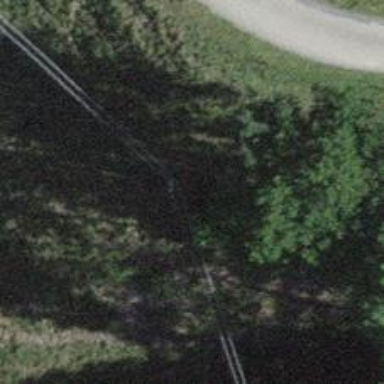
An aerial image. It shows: Minor power line.